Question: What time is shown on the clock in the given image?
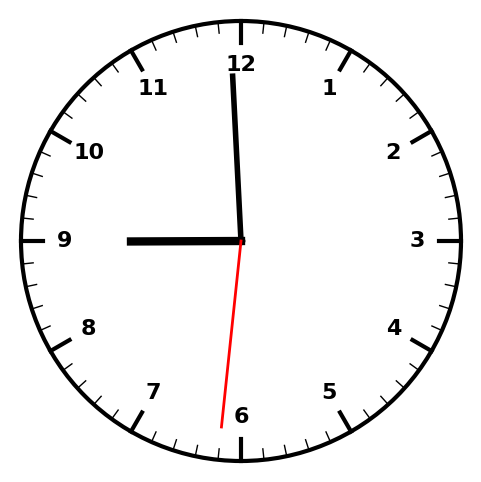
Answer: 08:59:31